Question: So I think I have a pretty simple question, but I can't find the answer anywhere.
I have a lot of data containing catches of lobsters. It all pretty much looks like this.
'''
Trip.ID Latitude Longitude DateTime ML6 TotalNephropsLandings
16409 OTB_CRU_32-69_0_0DK102831 57.931 9.<PHONE>-04 19:02:00 OTB_CRU_32-69_0_0 <PHONE>
16410 OTB_CRU_32-69_0_0DK102831 57.959 9.<PHONE>-04 21:02:00 OTB_CRU_32-69_0_0 <PHONE>
16411 OTB_CRU_32-69_0_0DK102831 58.201 10.<PHONE>-04 02:00:00 OTB_CRU_32-69_0_0 <PHONE>
16412 OTB_CRU_32-69_0_0DK102831 58.208 10.<PHONE>-04 03:00:00 OTB_CRU_32-69_0_0 <PHONE>
16413 OTB_CRU_32-69_0_0DK102831 58.169 10.<PHONE>-03 23:00:00 OTB_CRU_32-69_0_0 <PHONE>
16414 OTB_CRU_32-69_0_0DK102831 57.919 9.<PHONE>-04 18:00:00 OTB_CRU_32-69_0_0 <PHONE>
'''
What I would like to do is simply make a map with contours around areas based on the "ML6" column, which are different tools used for fishing.
I tried using geom_density2d, which looks like this:

However I really don't want to show density, only where they are present. So basically one line around a group of coordinates that are from the same level in ML6. Could anyone help me with this?
It would also be nice to have the alternative to fill these in as polygons as well. But perhaps that could simple be accomplished using "fill=".
If anyone knows how to do this without R, you are also welcome to help, but then I would possibly need more in depth information.
Sorry for not producing more of my data frame...
Of course I should have produced the code I had for the plot, so here it is basically:
'''
#Get map
map <- get_map(location=c(left= 0, bottom=45, right=15 ,top=70), maptype = 'satellite')
ggmap(map, extent="normal") +
geom_density2d(data = df, aes(x=Longitude, y=Latitude, group=ML6, colour=ML6))
'''
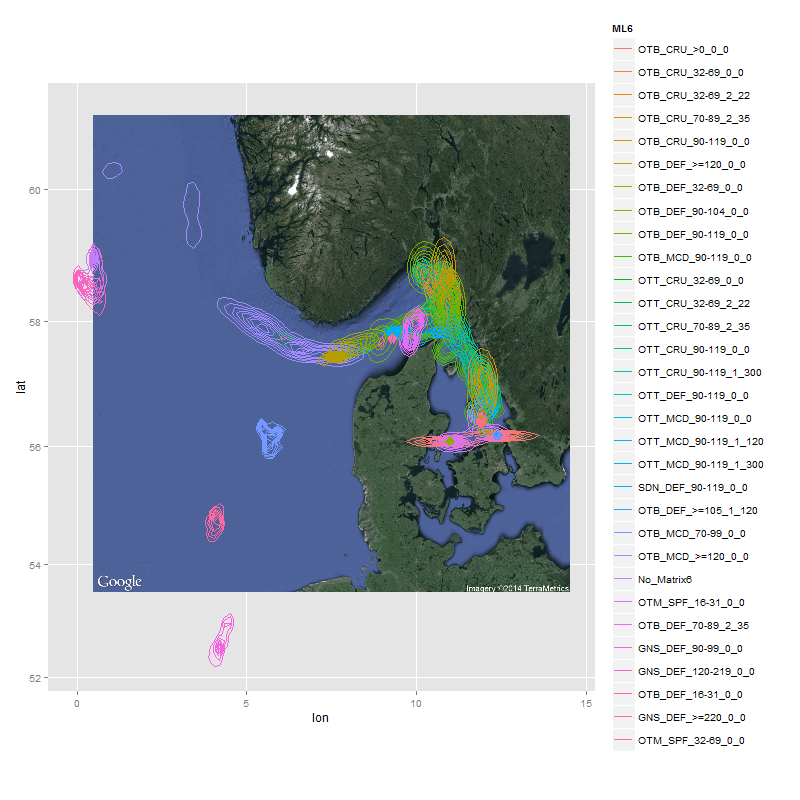
Answer: There are probably better way of doing this work. But, here is my approach for you. I hope this approach works with 'ggmap' as well. Given time I have, this is my best for you. Since your sample data is way too small, I decided to use a part of my own data. What you want to do is to look into 'ggplot_build(objectname)$data[1]'. (It seems that, when you use 'ggmap', data would be in 'ggplot_build(object name)$data[4]'.) For example, create an object like this.
'''
foo <- ggmap(map, extent="normal") +
geom_density2d(data = df, aes(x=Longitude, y=Latitude, group=ML6, colour=ML6))
'''
Then, type 'ggplot_build(foo)$data[1]'. You should see a data frame which 'ggplot' is using. There will be a column called 'level'. Subset data with the minimum level value. I am using 'filter' from 'dplyr'. For example,
'''
foo2 <- ggplot_build(foo)$data[1]
foo3 <- filter(foo2, level == 0.02)
'''
foo3 now has data point which allows you to draw lines on your map. This data has the data points for the most outer circles of the level. You would see something like this.
'''
# fill level x y piece group PANEL
#1 #3287BD 0.02 <PHONE>.22235 1 1-001 1
#2 #3287BD 0.02 <PHONE>.09596 1 1-001 1
#3 #3287BD 0.02 <PHONE>.95455 1 1-001 1
'''
Then, you would do something like the following. In my case, I do not have googlemap. I have a map data of New Zealand. So I am drawing the country with the first 'geom_path'. The second 'geom_path' is the one you need. Make sure you change lon and lat to x and y like below.In this way I think you have the circles you want.
'''
# Map data from gadm.org
NZmap <- readOGR(dsn=".",layer="NZL_adm2")
map.df <- fortify(NZmap)
ggplot(NULL)+
geom_path(data = map.df,aes(x = long, y = lat, group=group), colour="grey50") +
geom_path(data = foo3, aes(x = x, y = y,group = group), colour="red")
'''

Here is another approach. Here I used my answer from <URL>. I have some links in the post. Please have a look. You can learn what is happening in the loop. Sorry for being short. But, I think this approach allows you to draw all circles you want. Remind that the outcome may not be nice smooth circles like contours.
'''
library(ggmap)
library(sp)
library(rgdal)
library(data.table)
library(plyr)
library(dplyr)
### This is also from my old answer.
### Set a range
lat <- c(44.49,44.5)
lon <- c(11.33,11.36)
### Get a map
map <- get_map(location = c(lon = mean(lon), lat = mean(lat)), zoom = 14,
maptype = "satellite", source = "google")
### Create pseudo data.
foo <- data.frame(x = runif(50, 11.345, 11.357),
y= runif(50, 44.4924, 44.4978),
group = "one",
stringsAsFactors = FALSE)
foo2 <- data.frame(x = runif(50, 11.331, 11.338),
y= runif(50, 44.4924, 44.4978),
group = "two",
stringsAsFactors = FALSE)
new <- rbind(foo,foo2)
### Loop through and create data points to draw a polygon for each group.
cats <- list()
for(i in unique(new$group)){
foo <- new %>%
filter(group == i) %>%
select(x, y)
ch <- chull(foo)
coords <- foo[c(ch, ch[1]), ]
sp_poly <- SpatialPolygons(list(Polygons(list(Polygon(coords)), ID=1)))
bob <- fortify(sp_poly)
bob$area <- i
cats[[i]] <- bob
}
cathy <- as.data.frame(rbindlist(cats))
ggmap(map) +
geom_path(data = cathy, aes(x = long, y = lat, group = area), colour="red") +
scale_x_continuous(limits = c(11.33, 11.36), expand = c(0, 0)) +
scale_y_continuous(limits = c(44.49, 44.5), expand = c(0, 0))
'''